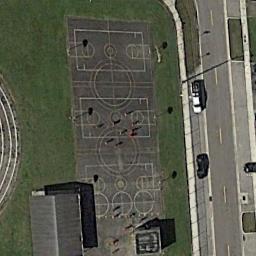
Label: basketball_court